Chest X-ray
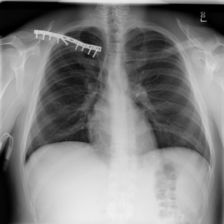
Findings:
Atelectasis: negative
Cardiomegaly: negative
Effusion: negative
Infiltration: negative
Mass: negative
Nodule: negative
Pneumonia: negative
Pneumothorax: negative
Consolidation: negative
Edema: negative
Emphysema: negative
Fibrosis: negative
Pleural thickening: negative
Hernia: negative